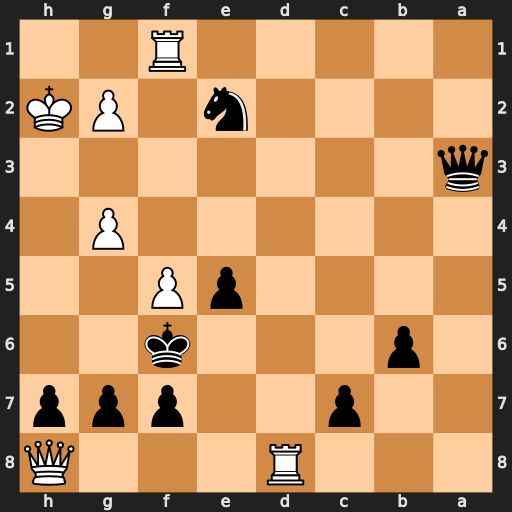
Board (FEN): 3R3Q/2p2ppp/1p3k2/4pP2/6P1/q7/4n1PK/5R2
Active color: b
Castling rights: -
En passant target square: -
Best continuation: Qg3+ Kh1 Qh4#